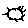
Label: sun